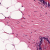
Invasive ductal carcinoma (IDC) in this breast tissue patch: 0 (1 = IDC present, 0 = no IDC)